Question: Given the supply, demand, and route table for this logistics problem, what is the minimum total cost? Please provide the answer as an integer.
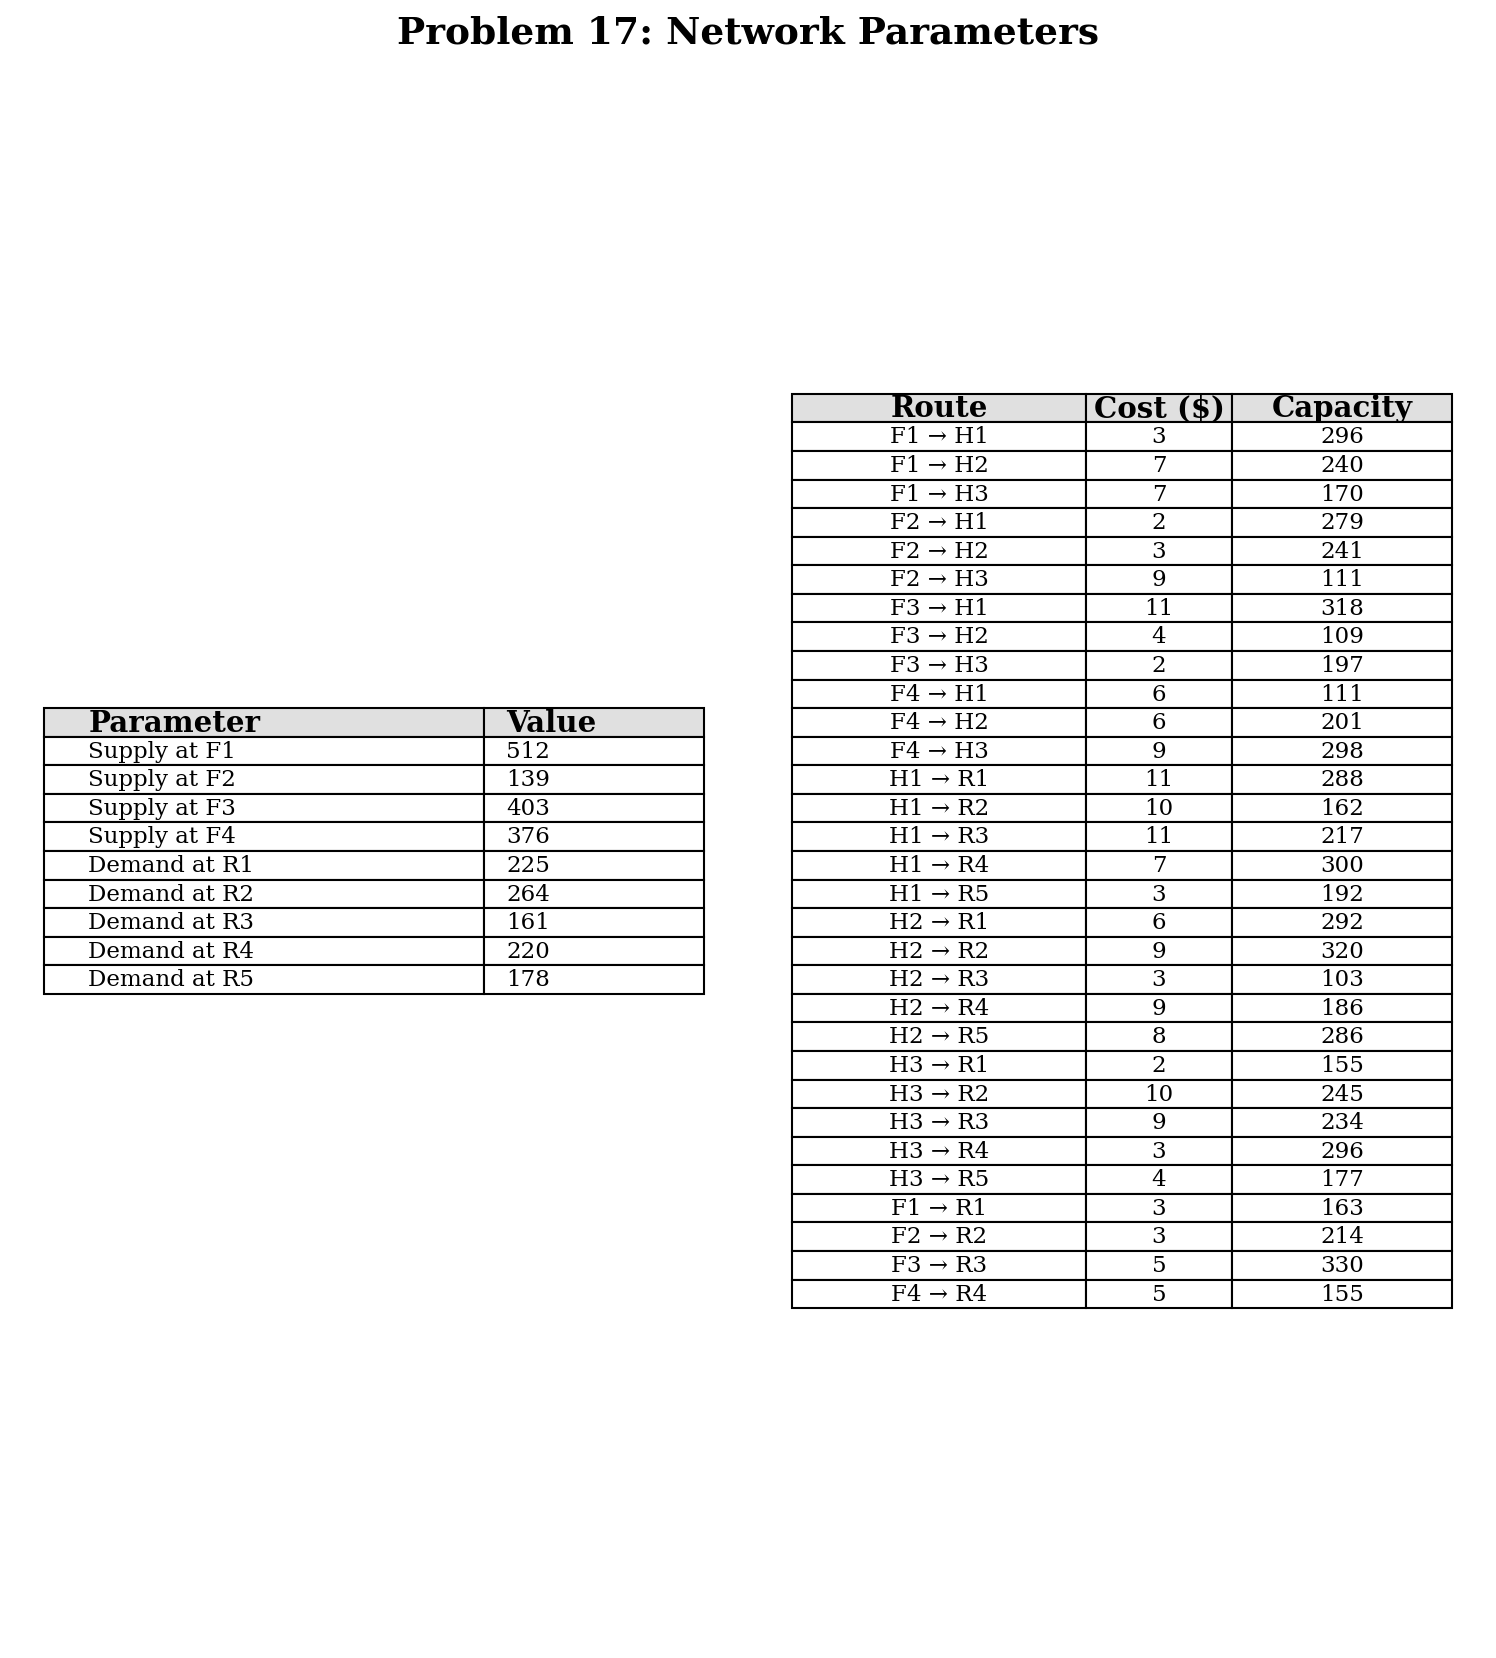
Answer: 5682